Field crop: maize
Growth stage: 1
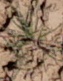
Species: lolium